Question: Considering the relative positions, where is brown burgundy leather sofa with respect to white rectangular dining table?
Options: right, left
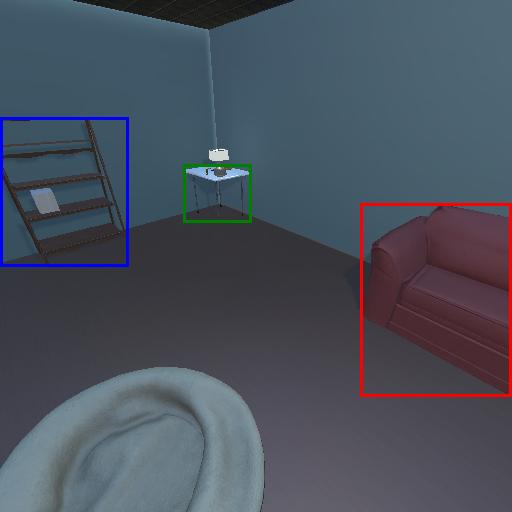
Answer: right